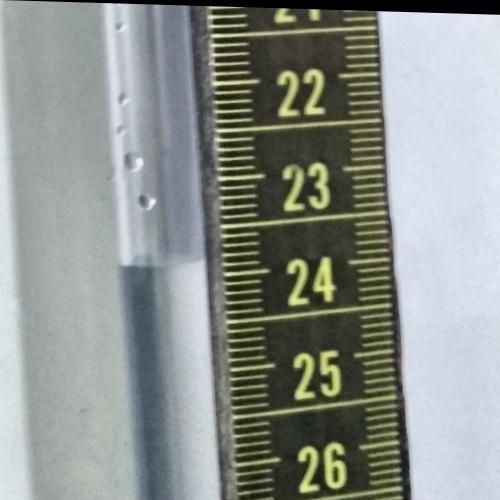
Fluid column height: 23.9 cm